Question: I am trying to optimize this query as good as possible,but still i am getting query locks due to this query.Can any one provide some suggestions in improving it.The query fetches the last one day entries from the table.
The QUERY:
'''
SELECT CR.id,
CR.servicecode,
CR.leadtime,
CR.redirecturl,
CRE.custemail,
CRE.custlname,
CRE.custfname,
CRE.duration,
CR.userid,
AA.lpintrotimearr,
AA.lpintrotimedep,
AA.landdatetimearr,
AA.landdatetimedep,
CR.newcustid,
cre.CRE.custmobilephone,
CRE.brandname
FROM response CR
LEFT JOIN agreement AA
ON CR.id = AA.id
LEFT JOIN request CRE
ON CRE.id = CR.id
WHERE CR.id > '20120617145243'
AND CR.approved = 1
AND CR.chlapproved != 0
AND CR.chlapproved IS NOT NULL
AND AA.id IS NOT NULL
AND ( AA.stdsign != 'on'
OR AA.stdsign IS NULL )
AND ( AA.ivaflag = 0
OR AA.ivaflag IS NULL )
AND ( AA.opt IS NULL
OR AA.opt = 0 );
'''
The EXPLAIN:

One way is to index all 3(AA.stdsign,AA.ivaflag and AA.opts) columns but all the three flags (AA.stdsign,AA.ivaflag and AA.opts) can have only 3 different values.Will indexing these reduce query run time?
All the ids are of varchar(60) data type.
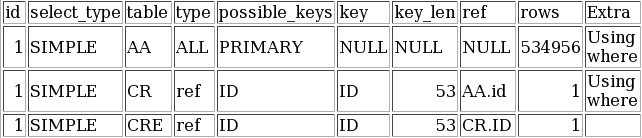
Answer: There isn't much to be improved on the query itself.
On the other hand, setting an index on 'AA.stdsign', 'AA.ivaflag' and 'AA.opts' should help a lot.
As your 'EXPLAIN' indicates, no suitable key is found for your 'AA' table and all 534956 rows must be scanned to satisfy the 'WHERE' clause.
[edit]
One last tip: using large column types (such as 'VARCHAR(60)') for your primary keys is probably sub-optimal.
First reason: every time you need to reference a row (e.g. in a foreign key), you need another 'VARCHAR(60)'.
Second reason: comparisons on strings are slower than on integers (hence it may render a 'JOIN' slower than necessary)
You may want to add an 'INT' column to your tables, and use it as primary key.